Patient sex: M
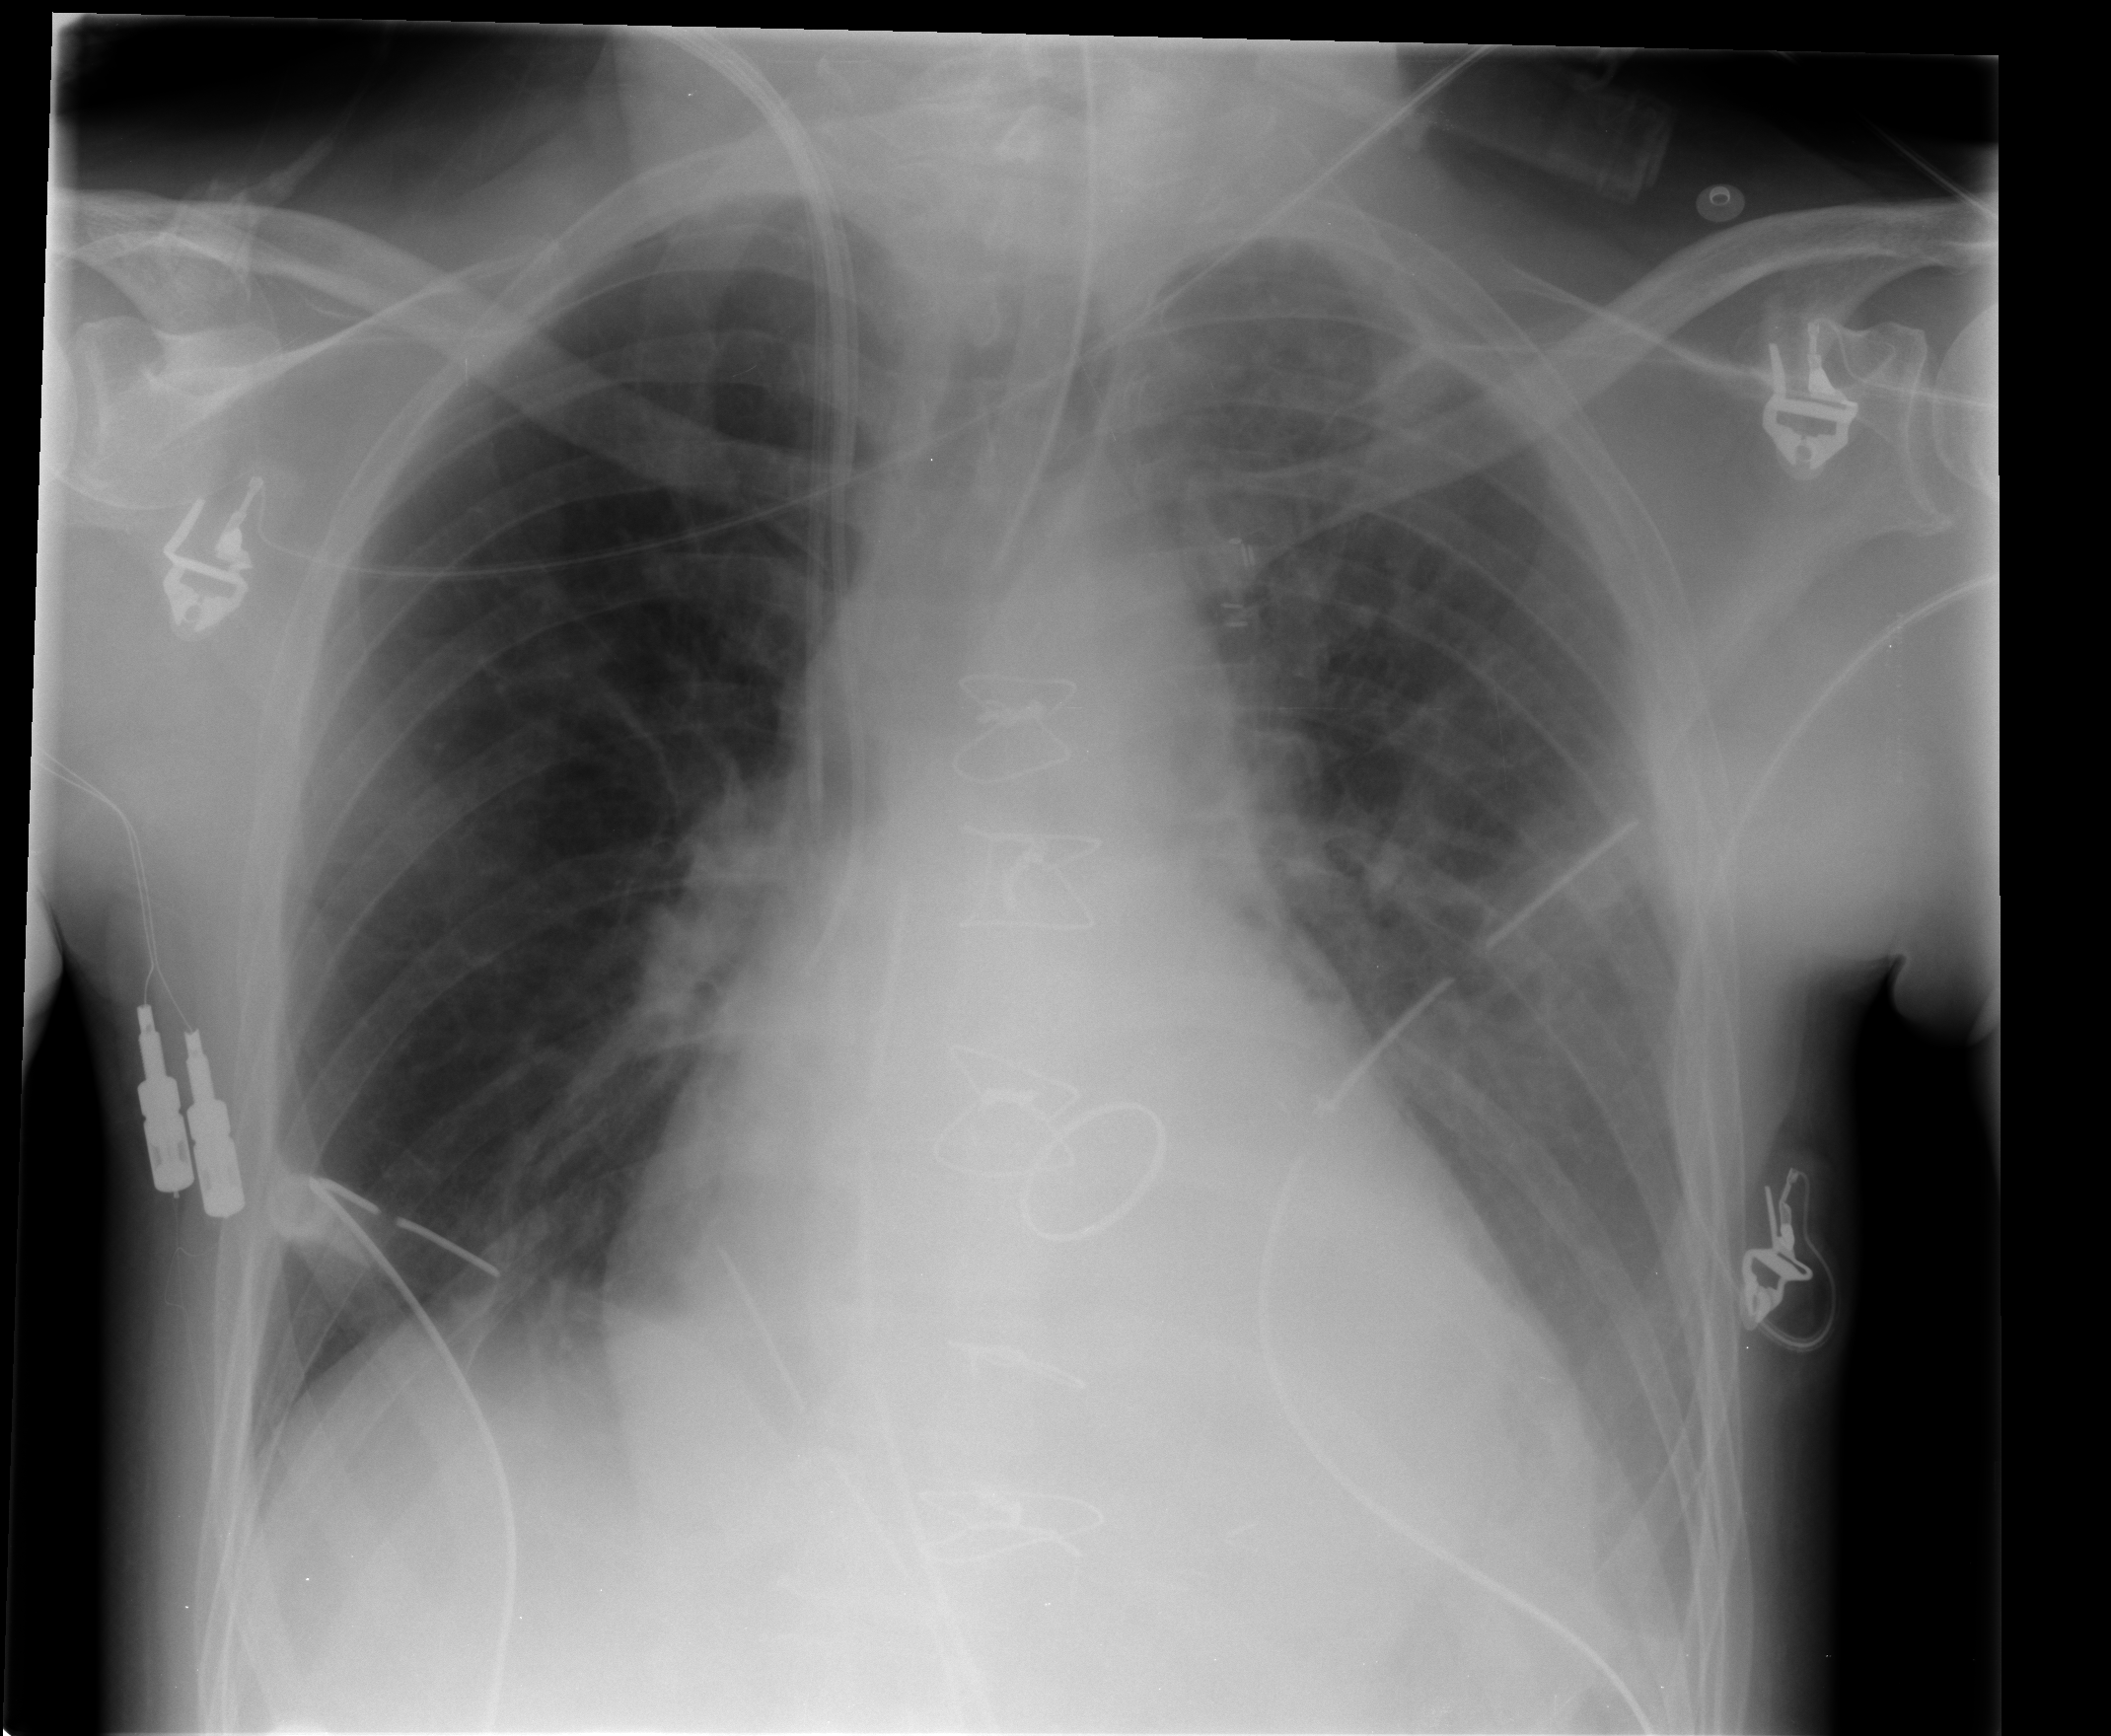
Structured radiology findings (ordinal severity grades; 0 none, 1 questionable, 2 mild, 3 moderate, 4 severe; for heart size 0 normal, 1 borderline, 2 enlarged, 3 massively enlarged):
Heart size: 2
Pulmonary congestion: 0
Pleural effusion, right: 0
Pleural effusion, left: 2
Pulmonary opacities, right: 0
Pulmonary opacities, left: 1
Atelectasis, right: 2
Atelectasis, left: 2